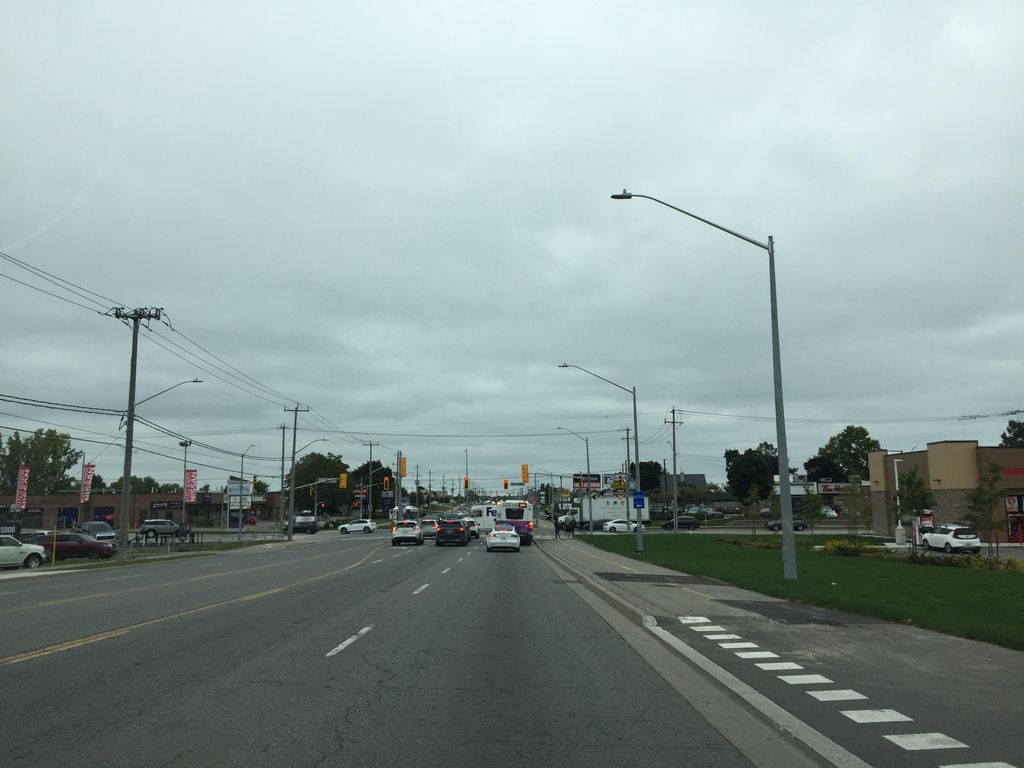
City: kitchener-waterloo